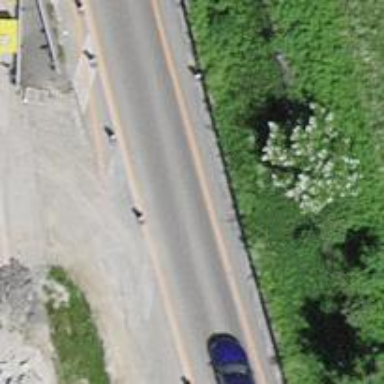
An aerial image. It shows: Trunk link highway.